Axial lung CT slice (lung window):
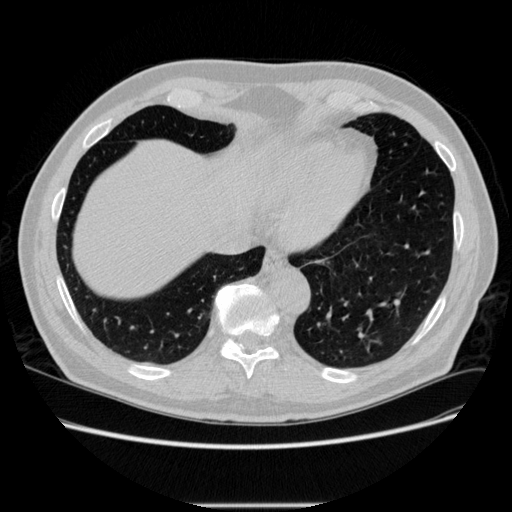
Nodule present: no